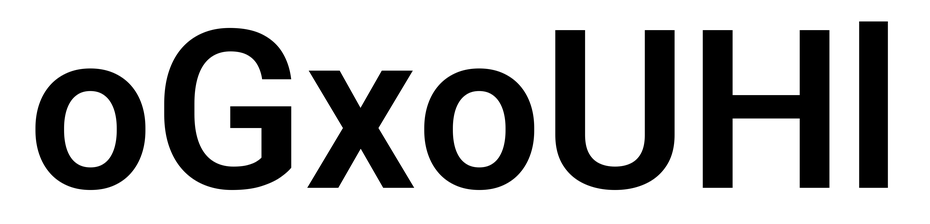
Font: Roboto_SemiBold